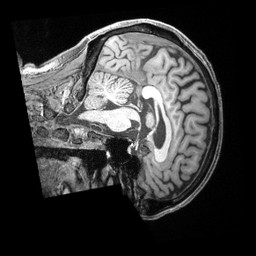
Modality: T1w
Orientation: sagittal
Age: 67
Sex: male
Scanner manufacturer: siemens
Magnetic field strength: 3 T
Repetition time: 2.5 s
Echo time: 0.00222 s